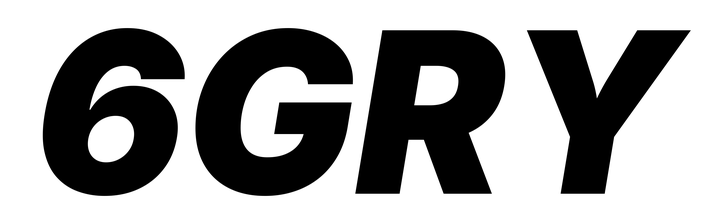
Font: Inter-Italic_Black_Italic